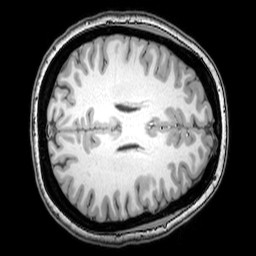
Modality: T1w
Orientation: axial
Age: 22
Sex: female
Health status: healthy
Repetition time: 0.081 s
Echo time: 0.037 s